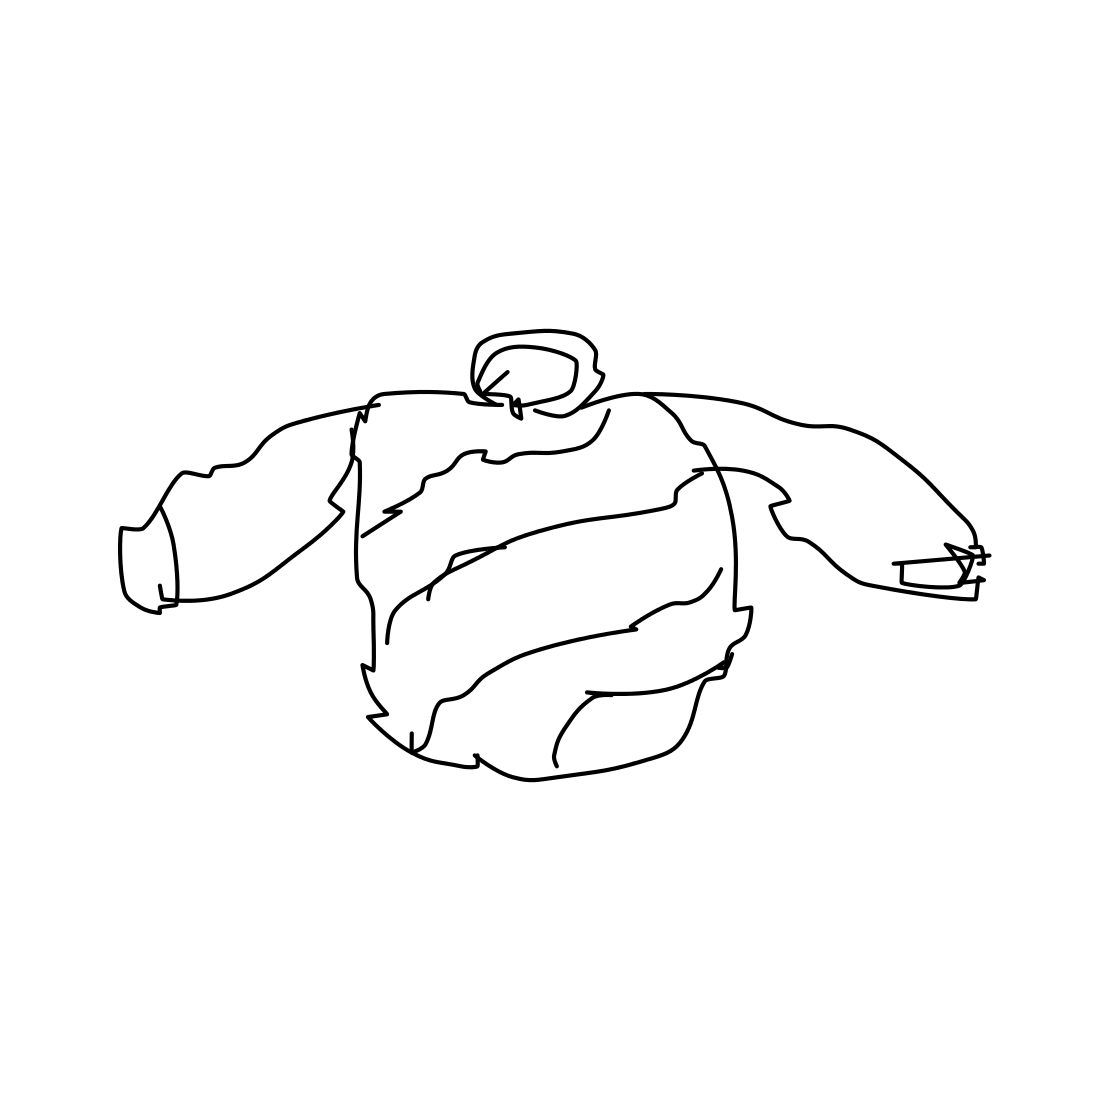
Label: t-shirt